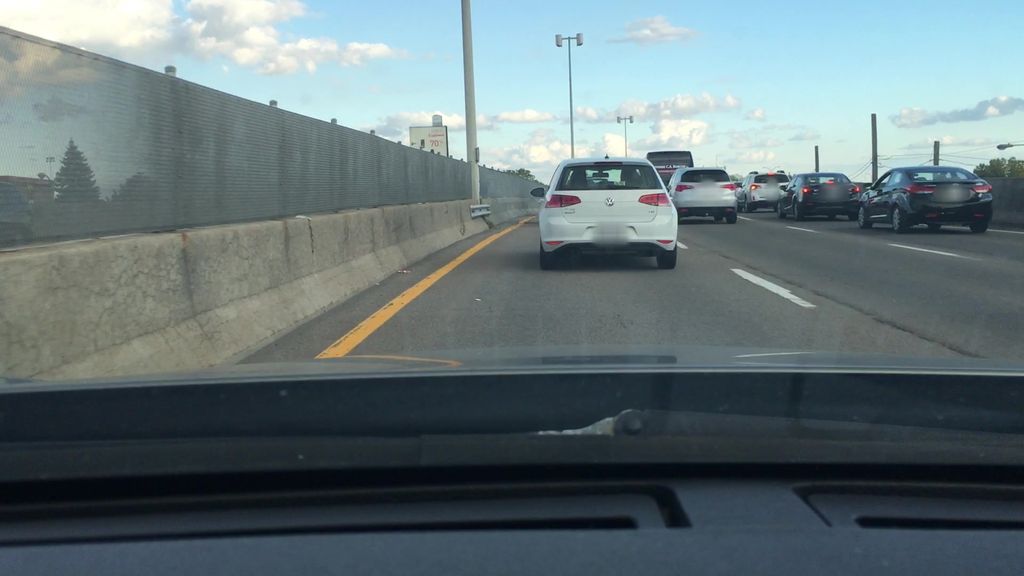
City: montreal